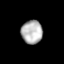
Tissue: lung
Cell type: Endothelial cells
Senescence score: 0.2221
Nuclear area (px): 484
Mean DAPI intensity: 180.56